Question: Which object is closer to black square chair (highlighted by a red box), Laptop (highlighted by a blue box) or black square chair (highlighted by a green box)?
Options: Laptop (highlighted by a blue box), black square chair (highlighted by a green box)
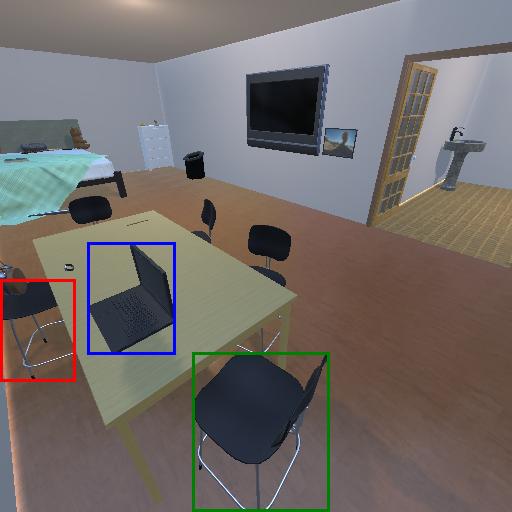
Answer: Laptop (highlighted by a blue box)